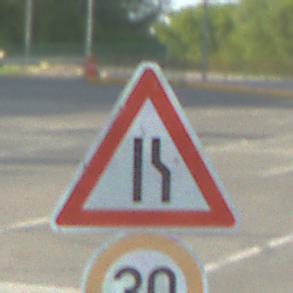
Verkehrszeichen: EinseitigVerengteFahrbahnRechts
Zusatzzeichen unten: Geschwindigkeit30
Umgebung: Outdoor, Suburban
Tageszeit: MorningAfternoon
Wetter: PartlyCloudy
Licht: Natural
Jahreszeit: NotSpecified
Kontrast: HighContrast